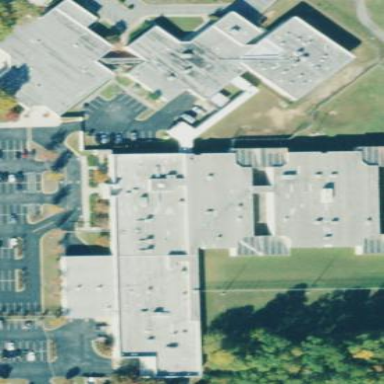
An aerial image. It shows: Prison building.